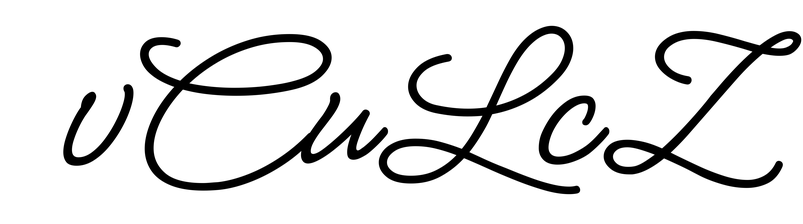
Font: MeowScript-Regular